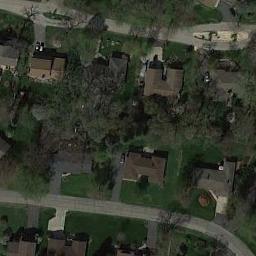
Label: residential